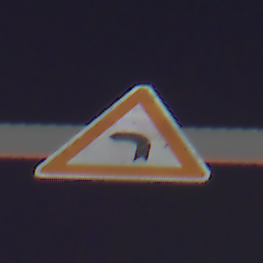
Verkehrszeichen: KurveLinks
Umgebung: Outdoor, Urban
Tageszeit: Night
Wetter: Clear
Licht: Artificial
Jahreszeit: NotSpecified
Kontrast: HighContrast